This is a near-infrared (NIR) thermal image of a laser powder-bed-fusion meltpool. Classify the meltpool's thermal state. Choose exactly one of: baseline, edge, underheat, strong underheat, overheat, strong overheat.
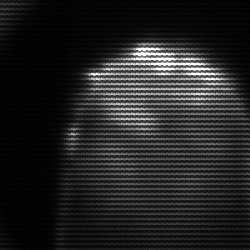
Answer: edge